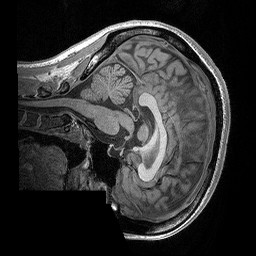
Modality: T1w
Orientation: sagittal
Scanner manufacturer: siemens
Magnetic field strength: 3 T
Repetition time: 2.3 s
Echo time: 0.00298 s